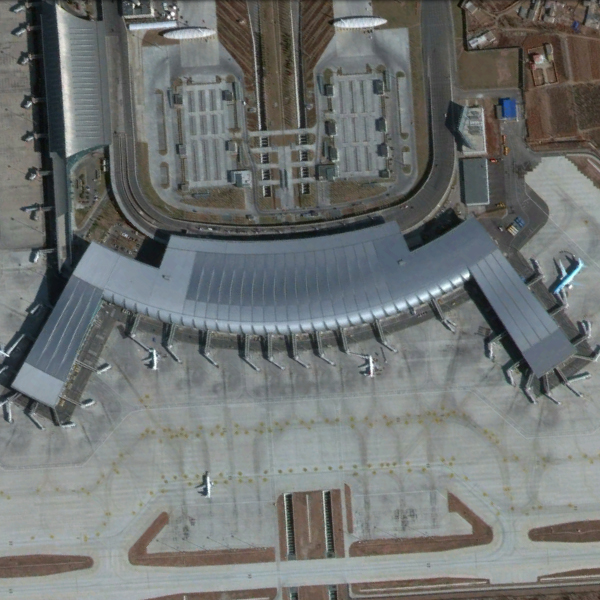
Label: Airport